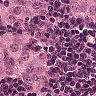
Metastatic tissue present: yes